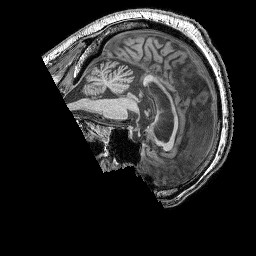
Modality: T1w
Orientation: sagittal
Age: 49
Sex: male
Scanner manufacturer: siemens
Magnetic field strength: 3 T
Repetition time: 2.25 s
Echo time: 0.00411 s